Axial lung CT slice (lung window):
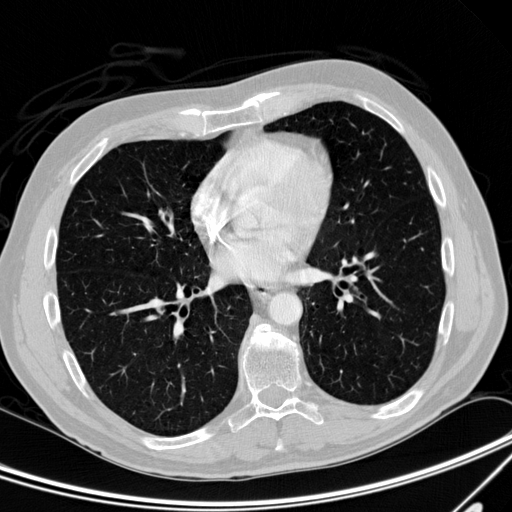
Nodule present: no